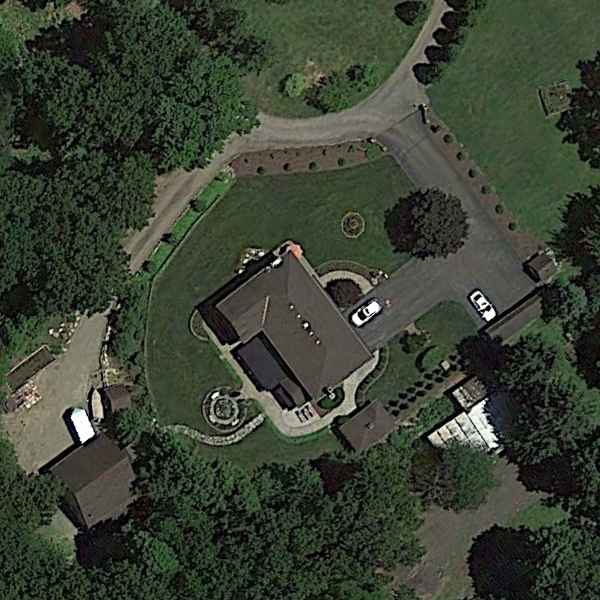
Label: SparseResidential